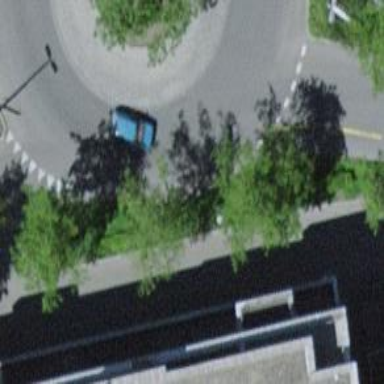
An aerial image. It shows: Tertiary road with asphalt surface leading to roundabout junction.